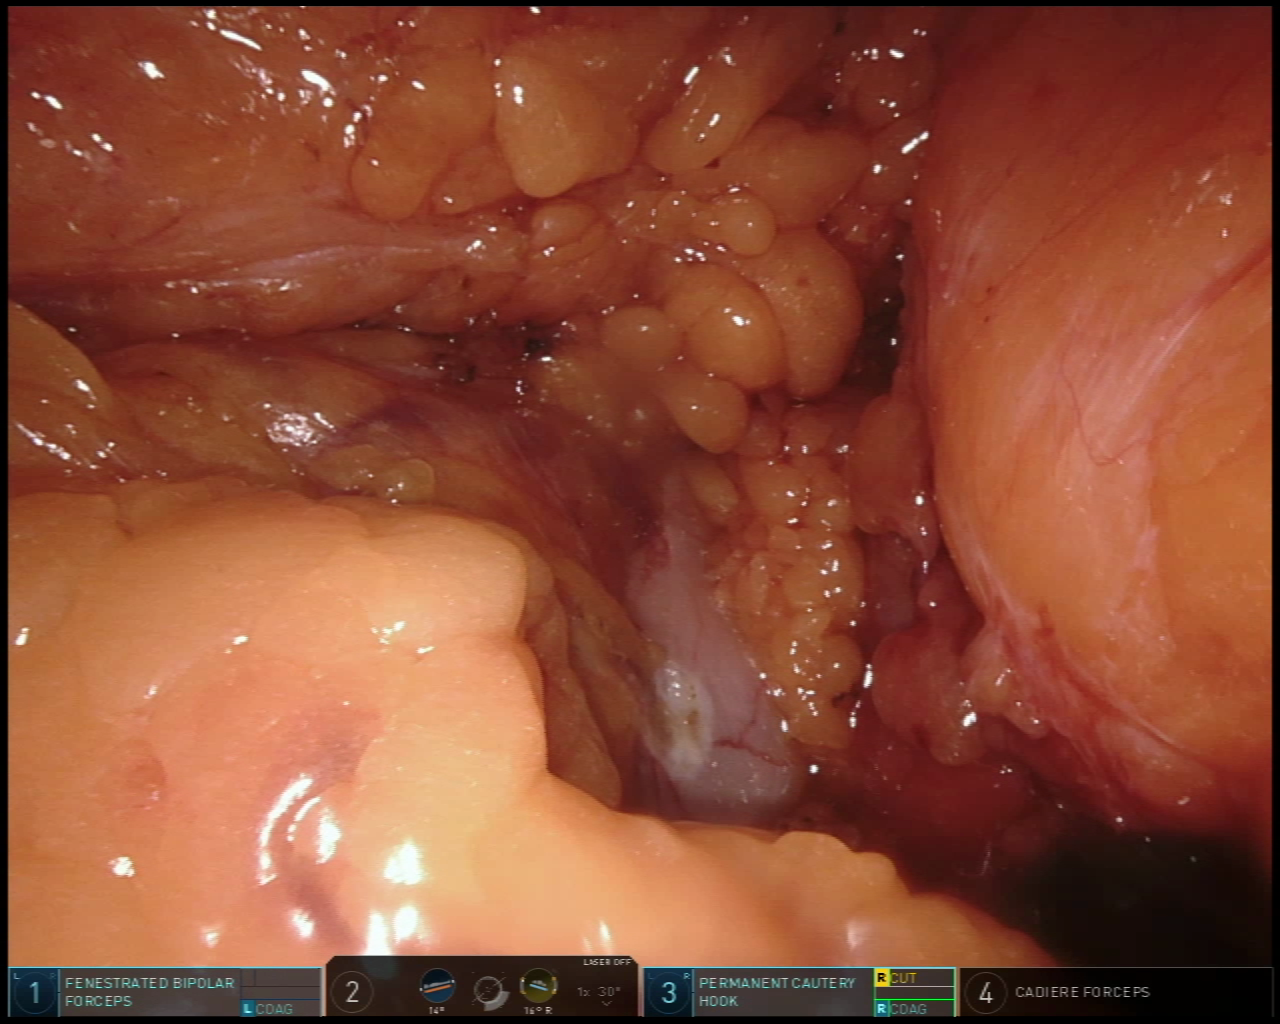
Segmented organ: stomach
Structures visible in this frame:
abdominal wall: no
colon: no
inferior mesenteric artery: no
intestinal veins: no
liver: no
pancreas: no
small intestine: no
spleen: no
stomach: yes
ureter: no
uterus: no
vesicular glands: no